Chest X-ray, PA view. Patient: 73 years old, sex M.
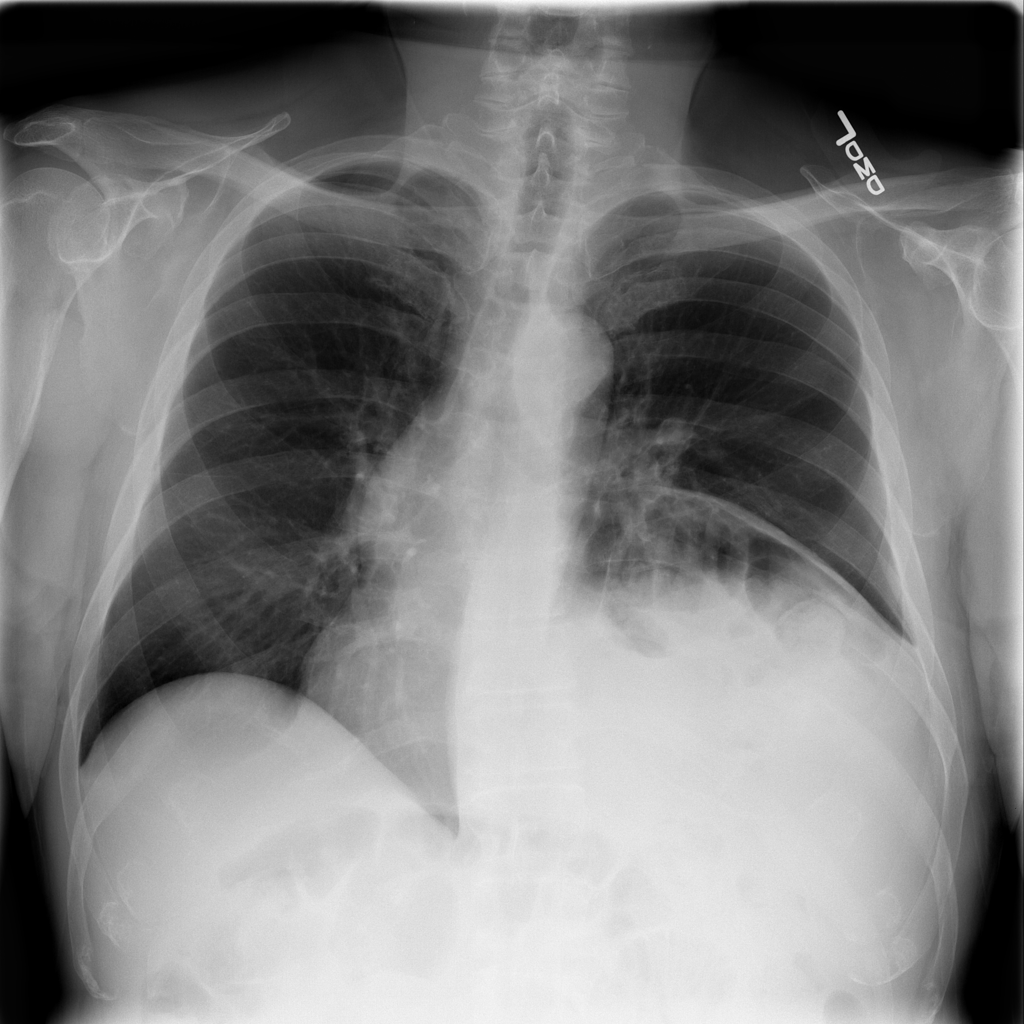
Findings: No Finding